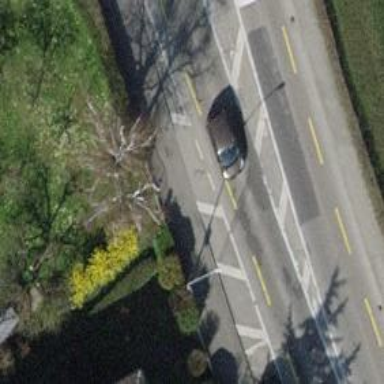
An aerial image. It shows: Asphalt sidewalk.